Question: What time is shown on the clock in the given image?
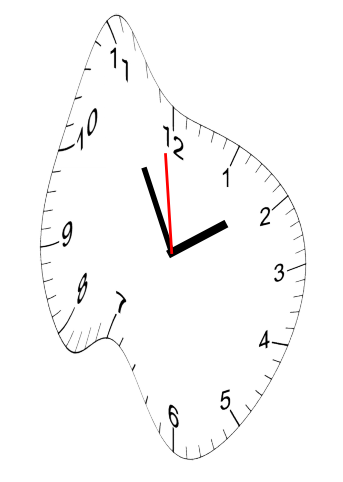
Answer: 01:54:59